Question: I'm trying to rehost the designer, but every time I slap a workflow into the designer:
'''
_workflowDesigner = new WorkflowDesigner();
// added to UI here
Properties.Content = _workflowDesigner.PropertyInspectorView;
_workflowDesigner.Load(myWorkflowInstance);
'''
where 'myWorkflowInstance' is a workflow defined in a referenced assembly. I have done the magic 'Register' to get the default activity metadata registered:
'''
new DesignerMetadata().Register();
'''
and I've registered all my custom NativeActivities:
'''
public static void Register(IEnumerable<Type> activityTypes)
{
// activityTypes are all my custom NativeActivities
// and all workflows (root of System.Activities.Activity)
var builder = new AttributeTableBuilder();
var attrGroups =
from x in activityTypes
from y in x.GetCustomAttributes(true).OfType<Attribute>()
group y by x into g
select g;
foreach (var typeGroup in attrGroups)
builder.AddCustomAttributes(typeGroup.Key, typeGroup.ToArray());
MetadataStore.AddAttributeTable(builder.CreateTable());
}
'''
yet, when I load an activity in the designer this is what I get:

What am I missing here?
---
I'm thinking it has something to do with the fact that these workflows are compiled and only exist within the Implementation property of an Activity...
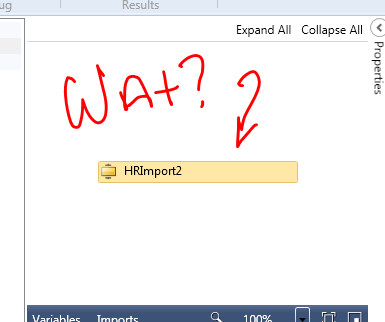
Answer: Is your workflow instance wrapped in an ActivityBuilder?
Update:
Investigating a little further here I found one possible solution using the WorkflowInspectionServices.
'''
var activities = WorkflowInspectionServices.GetActivities(new DemoWorkflow());
designer.Load(activities.First());
'''